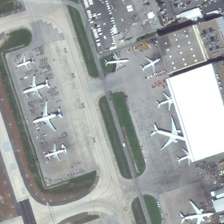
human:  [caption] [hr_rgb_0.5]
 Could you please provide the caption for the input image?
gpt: some planes are in front of the terminal building while some others are embraced by greenbelt .

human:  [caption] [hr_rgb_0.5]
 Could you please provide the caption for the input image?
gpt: some planes are in front of the terminal building while some others are embraced by greenbelt .

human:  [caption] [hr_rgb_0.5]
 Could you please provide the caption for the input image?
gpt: some planes are parked near several buildings in an airport .

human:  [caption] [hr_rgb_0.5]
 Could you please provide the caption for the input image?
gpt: some planes are parked near several buildings in an airport .

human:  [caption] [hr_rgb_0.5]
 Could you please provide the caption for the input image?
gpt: some planes are parked near several buildings in an airport .